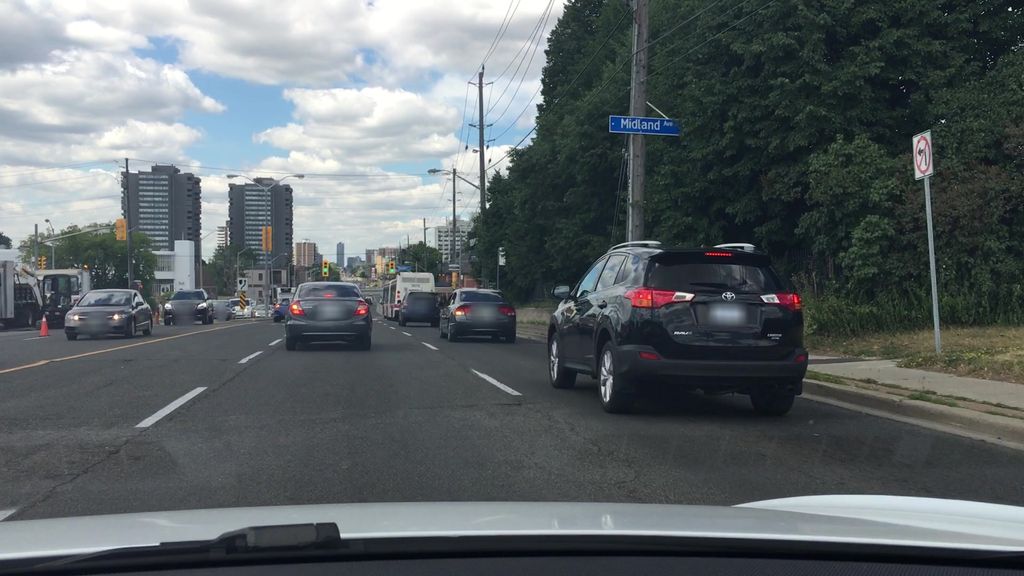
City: toronto